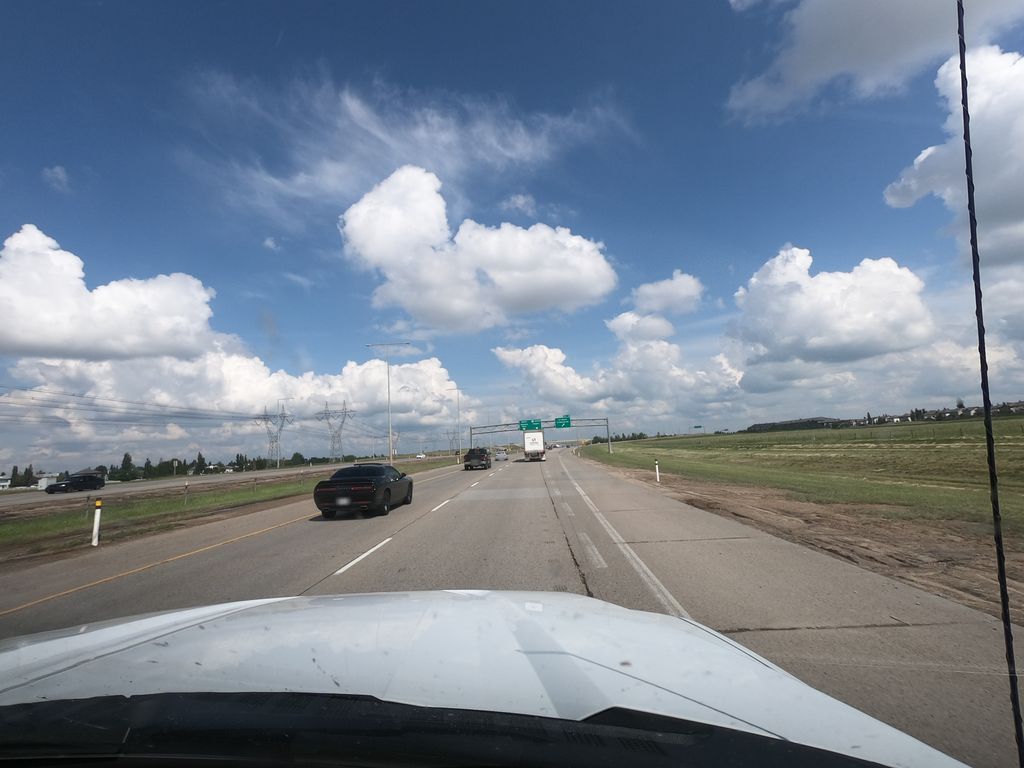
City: edmonton